Question: I am trying to create a post update script and use git as a deployment tool on a remote server.
My post-update script looks something like this
'''
git update-server-info
for ref in $@;do
echo $ref
if [ "$ref" = "refs/heads/production" ]
then
ssh git@myProductionServer.com GIT_WORK_TREE=/home/www/test git checkout -f production
fi
done
'''
However, when I run that, an error comes back that says:
'''
Not a git repository (or any of the parent directories): .git
'''
Which doesn't make any sense because I am able to run git commands from within the directory over ssh.

Is there something else that I need to be doing in my post-update script?
---
I added the 'GIT_DIR' variable, so now my command looks like:
'''
ssh git@myProductionServer.com GIT_DIR=/home/www/test/.git GIT_WORK_TREE=/home/www/test git checkout -f production
'''
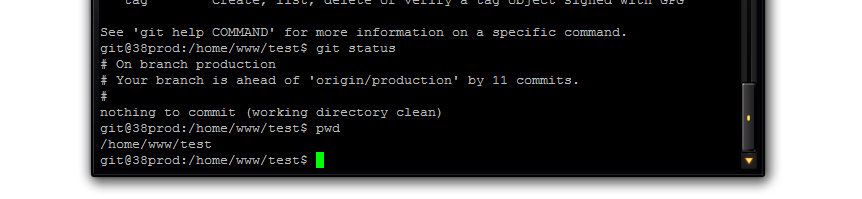
Answer: You also need to set the 'GIT_DIR' environment variable - try the following:
'''
ssh git@myProductionServer.com GIT_WORK_TREE=/home/www/test GIT_DIR=/home/www/test/.git git checkout -f production
'''
The rules about 'GIT_DIR' and 'GIT_WORK_TREE' (and their equivalents, '--git-dir=<>' and '--work-tree=<>') are so counter-intuitive to me that I now make it a rule that if I'm setting either one of them, I should set both, and furthermore make sure that they're both set to absolute paths.